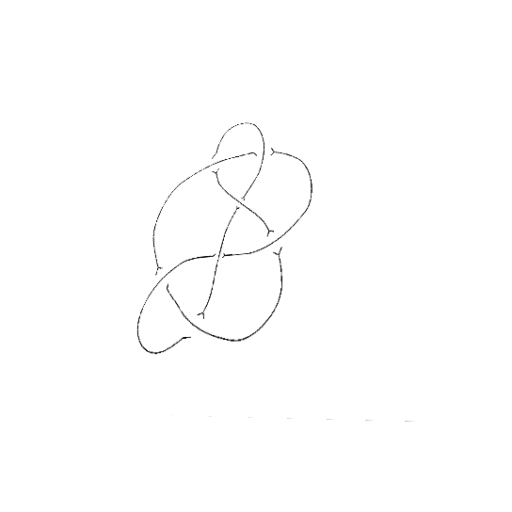
Crossing number: 7